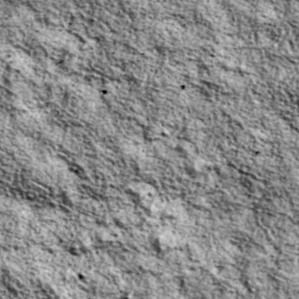
Label: non_frost